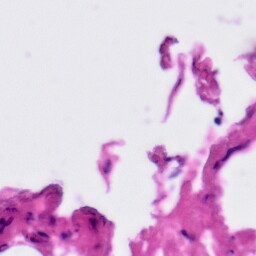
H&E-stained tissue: Tonsil